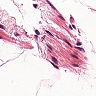
Metastatic tissue present: no